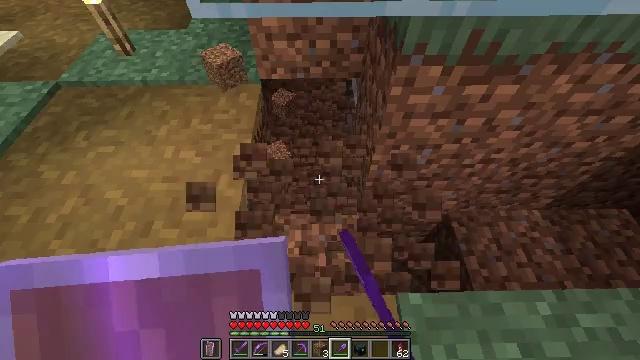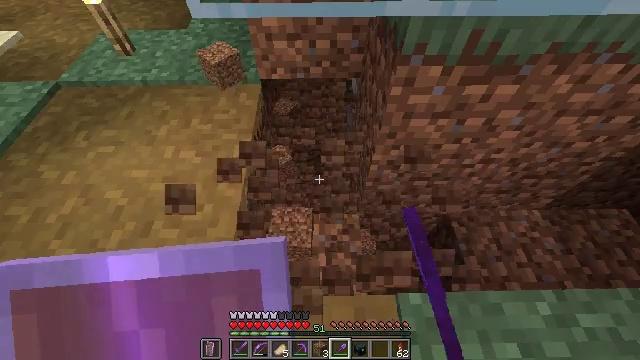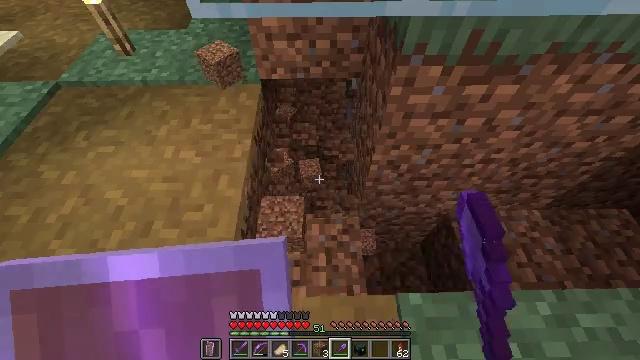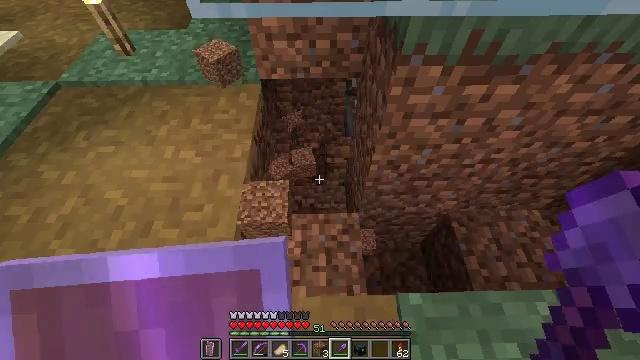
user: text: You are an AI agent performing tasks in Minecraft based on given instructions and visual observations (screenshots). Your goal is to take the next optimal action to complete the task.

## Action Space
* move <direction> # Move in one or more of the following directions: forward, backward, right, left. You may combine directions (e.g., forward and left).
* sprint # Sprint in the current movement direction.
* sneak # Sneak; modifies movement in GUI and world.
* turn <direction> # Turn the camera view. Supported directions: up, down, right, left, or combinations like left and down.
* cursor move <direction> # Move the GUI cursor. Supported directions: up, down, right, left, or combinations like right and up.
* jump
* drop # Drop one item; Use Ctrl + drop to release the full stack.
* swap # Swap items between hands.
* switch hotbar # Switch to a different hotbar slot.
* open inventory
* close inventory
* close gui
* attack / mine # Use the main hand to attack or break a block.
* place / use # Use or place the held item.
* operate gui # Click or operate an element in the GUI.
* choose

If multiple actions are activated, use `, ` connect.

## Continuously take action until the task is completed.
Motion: motion action
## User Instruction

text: Get dirt block.
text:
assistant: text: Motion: no_op
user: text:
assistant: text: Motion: no_op
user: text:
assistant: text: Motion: no_op
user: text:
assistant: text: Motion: no_op